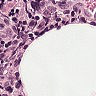
Metastatic tissue present: no